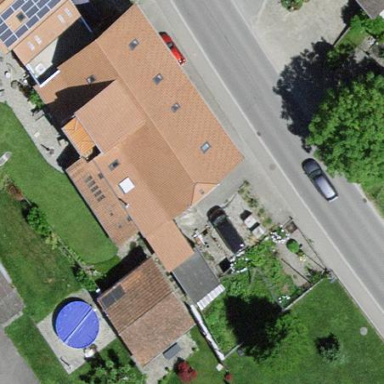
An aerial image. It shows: Residential building.